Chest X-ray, PA view. Patient: 36 years old, sex F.
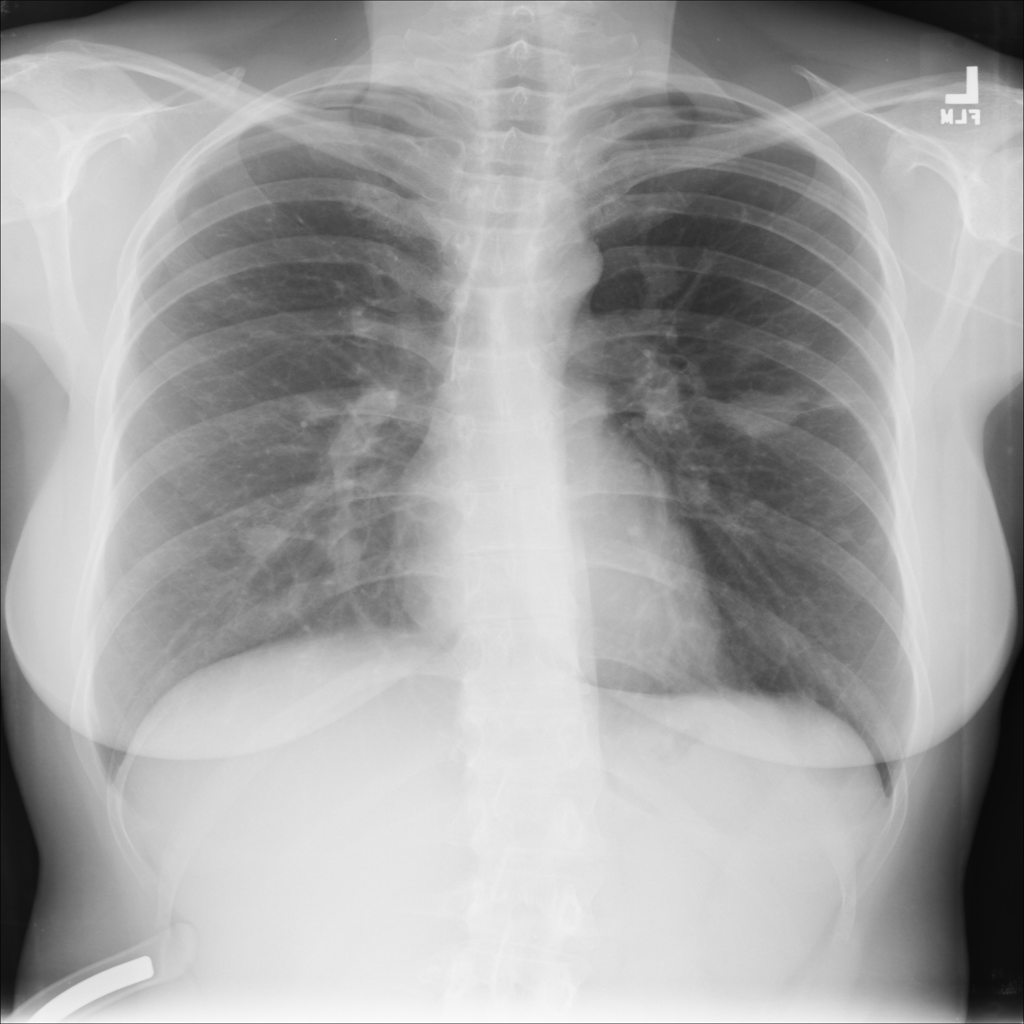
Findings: Mass